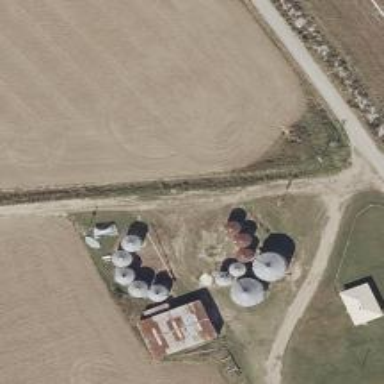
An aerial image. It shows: Silo.